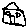
Label: house